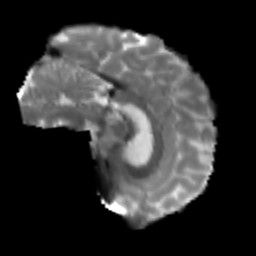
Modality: T2w
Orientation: sagittal
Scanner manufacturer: siemens
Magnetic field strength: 3 T
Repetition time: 3.6 s
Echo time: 0.092 s